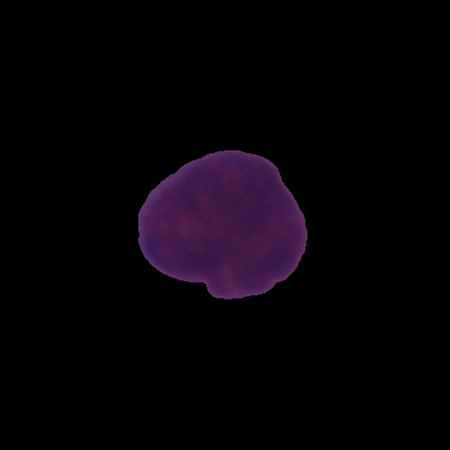
Label: healthy